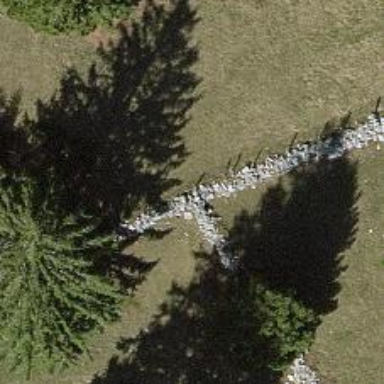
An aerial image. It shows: Dry stone wall barrier.